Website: home-depot
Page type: cart
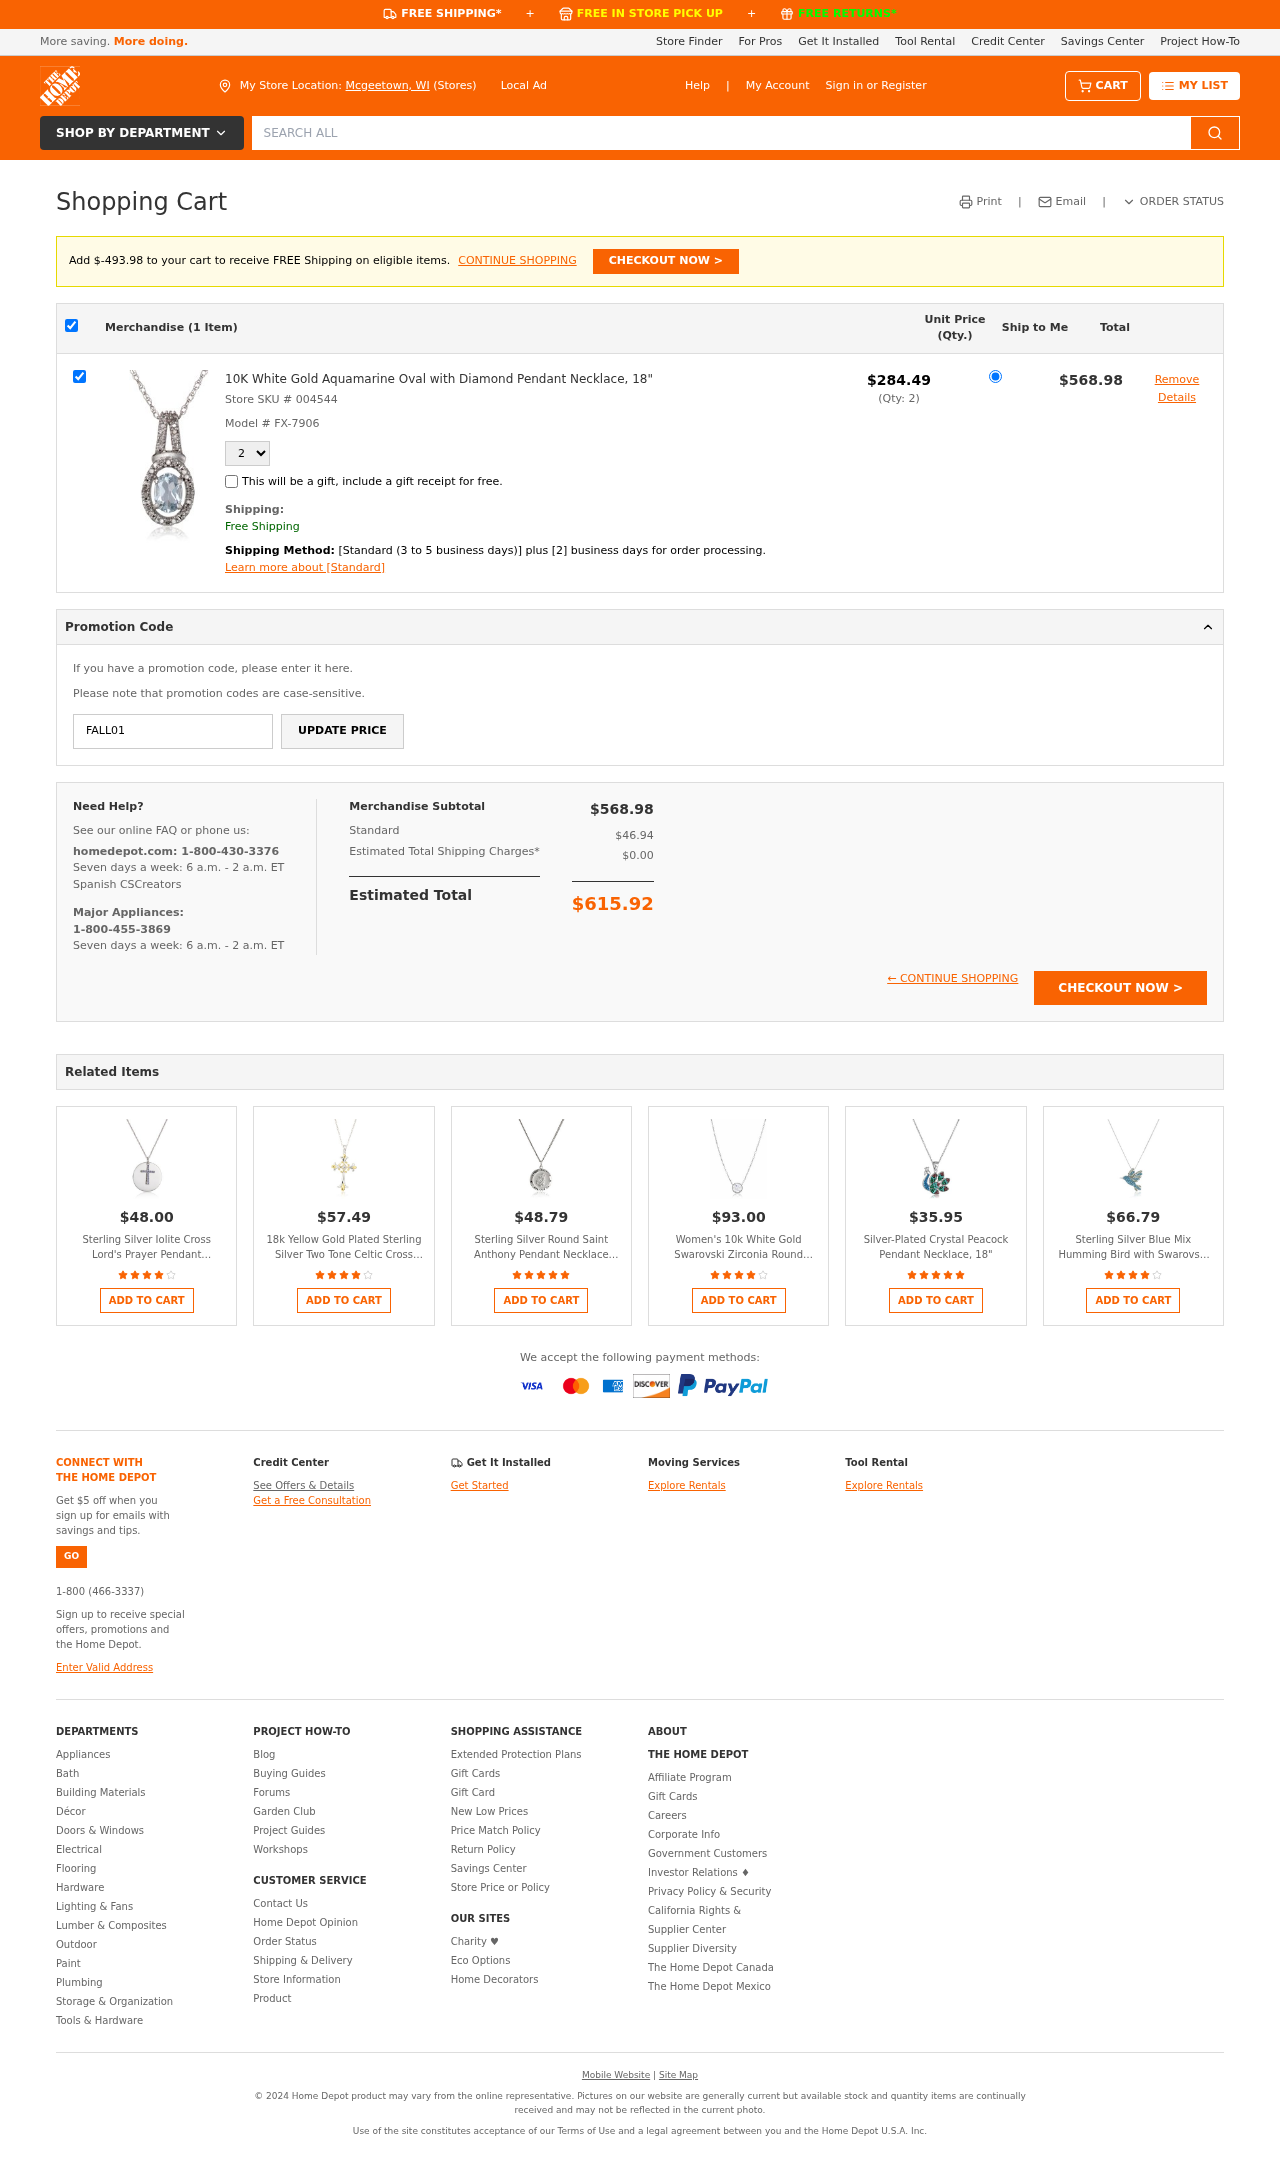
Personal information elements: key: PII_CITY_STATE
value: Mcgeetown, WI
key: PII_PROMO_CODE
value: FALL01
Product elements: key: PRODUCT1_NAME
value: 10K White Gold Aquamarine Oval with Diamond Pendant Necklace, 18"
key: PRODUCT1_PRICE
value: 284.49
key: PRODUCT1_QUANTITY
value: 2
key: PRODUCT2_NAME
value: Sterling Silver Iolite Cross Lord's Prayer Pendant Necklace
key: PRODUCT2_PRICE
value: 48
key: PRODUCT2_RATING
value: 4.3
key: PRODUCT3_NAME
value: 18k Yellow Gold Plated Sterling Silver Two Tone Celtic Cross Pendant Necklace, 18"
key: PRODUCT3_PRICE
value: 57.49
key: PRODUCT3_RATING
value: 4
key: PRODUCT4_NAME
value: Sterling Silver Round Saint Anthony Pendant Necklace with Rhodium Plated Stainless Steel Chain, 20"
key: PRODUCT4_PRICE
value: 48.79
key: PRODUCT4_RATING
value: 4.5
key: PRODUCT5_NAME
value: Women's 10k White Gold Swarovski Zirconia Round Bezel Solitaire Necklace, One Size
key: PRODUCT5_PRICE
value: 93
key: PRODUCT5_RATING
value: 4.3
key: PRODUCT6_NAME
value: Silver-Plated Crystal Peacock Pendant Necklace, 18"
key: PRODUCT6_PRICE
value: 35.95
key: PRODUCT6_RATING
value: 4.7
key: PRODUCT7_NAME
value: Sterling Silver Blue Mix Humming Bird with Swarovski Elements Pendant Necklace, 18"
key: PRODUCT7_PRICE
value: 66.79
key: PRODUCT7_RATING
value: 4
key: PRODUCT1_SKU
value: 004544
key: PRODUCT1_MODEL
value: FX-7906
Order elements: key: AMOUNT_TO_FREE_SHIPPING
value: $-493.98
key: ORDER_NUM_ITEMS
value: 1
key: ORDER_SUBTOTAL
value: $568.98
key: ORDER_TAX
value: $46.94
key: ORDER_SHIPPING_COST
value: $0.00
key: ORDER_TOTAL
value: $615.92
Search elements: key: HEADER_SEARCH
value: SEARCH ALL